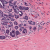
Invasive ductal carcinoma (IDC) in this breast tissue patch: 0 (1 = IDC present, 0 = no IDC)